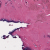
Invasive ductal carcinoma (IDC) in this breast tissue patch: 0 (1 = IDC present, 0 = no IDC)